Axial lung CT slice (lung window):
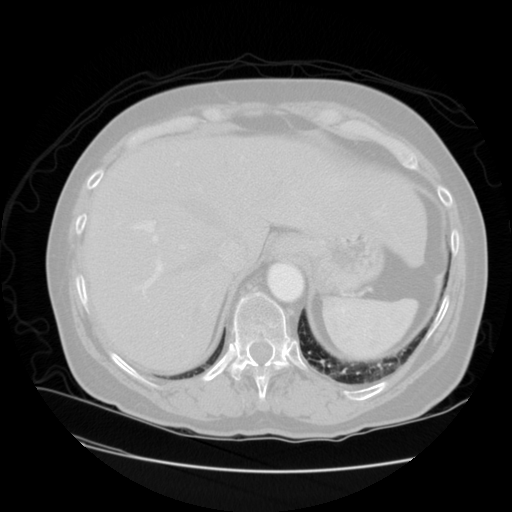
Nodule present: no